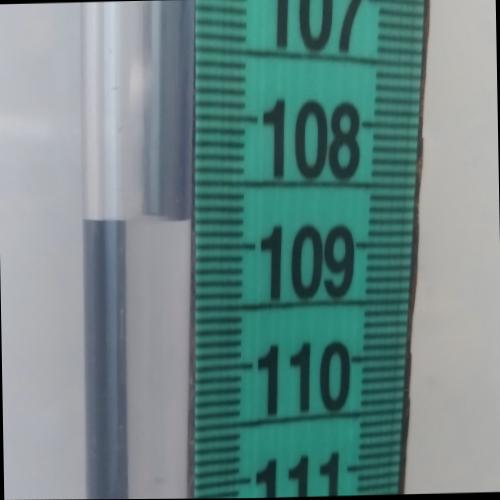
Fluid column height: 108.8 cm